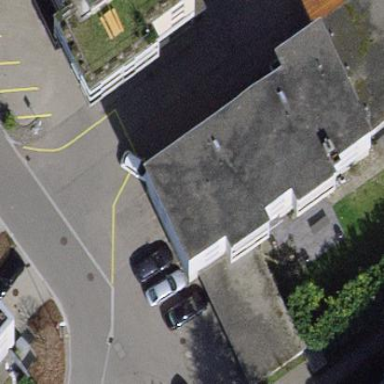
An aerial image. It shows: Terrace building.